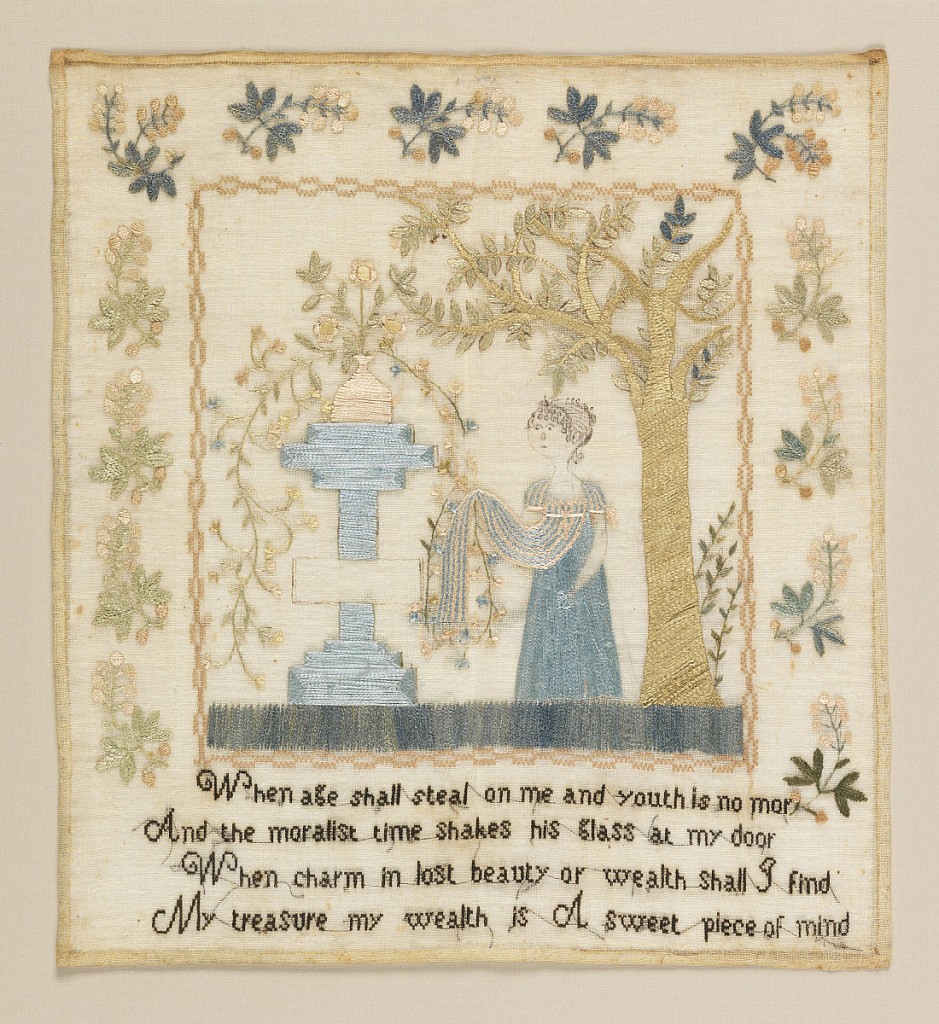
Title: Sampler
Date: ca. 1800
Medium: silk embroidery on cotton foundation Technique: embroidered in cross, satin, and herringbone stitches on plain weave foundation
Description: Unfinished mourning sampler with a tree and a woman at a tomb with a large urn of flowering vines on top of it. The woman's apron is caught in the branches of this vine. There is no inscription on the tomb, and the woman's head is drawn on the cloth but not embroidered.
At the bottom, a text:
When age shall steal on me and youth is no more
And the moralist time shakes his glass at my door
When charm in lost beauty or wealth shall I find
My treasure my wealth is a sweet peace of mind